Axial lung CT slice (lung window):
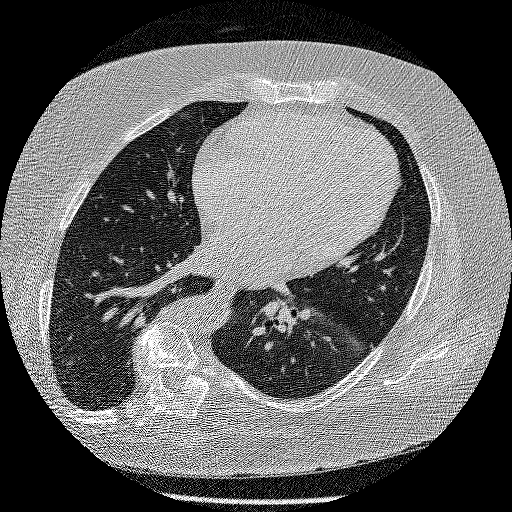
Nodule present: no